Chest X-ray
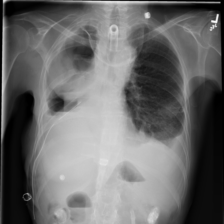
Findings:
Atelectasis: negative
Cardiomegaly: negative
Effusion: positive
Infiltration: negative
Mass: negative
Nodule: negative
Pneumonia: negative
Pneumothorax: negative
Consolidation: negative
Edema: negative
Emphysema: negative
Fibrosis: negative
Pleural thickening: negative
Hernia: negative